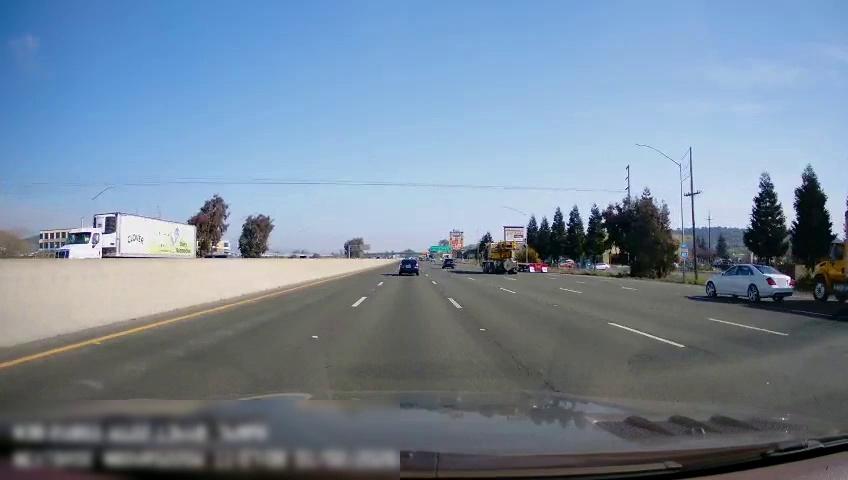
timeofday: Day
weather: Sunny
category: Drivable Space
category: Vehicles | Car
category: Vehicles | Other LV
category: Vehicles | Other LV
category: Vehicles | SUV
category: Vehicles | Other LV
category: Vehicles | Car
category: Vehicles | Other LV
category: Lanes | Current Lane
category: Lanes | Alternate Lane
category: Lanes | Current Lane
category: Lanes | Alternate Lane
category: Lanes | Alternate Lane
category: Lanes | Alternate Lane
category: Traffic | Signs
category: Traffic | Signs